Field crop: maize
Growth stage: 2
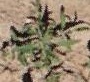
Species: atriplex